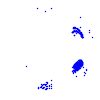
Particle: electron